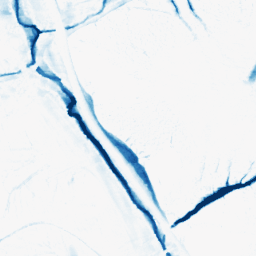
Category: morphological
Decomposition family: morphological_ellipse
Decomposition parameters: operation: closing
width: 10
height: 20
Upsampling method: sinc_hamming
Upsampling parameters: scale: 2
kernel_size: 4
Upsampling scale: 2